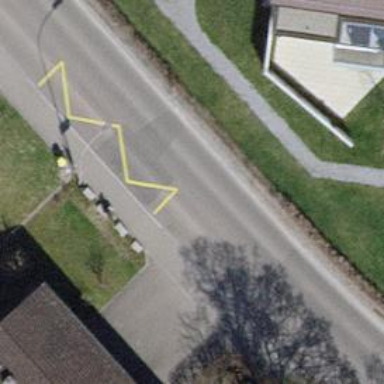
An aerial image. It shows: Bus stop with designated stop position for public transport.